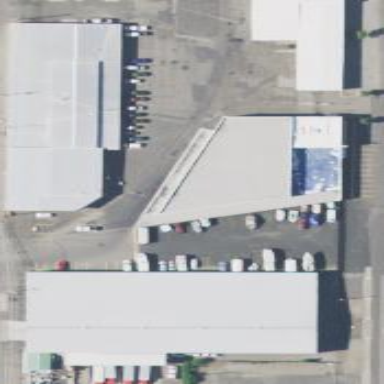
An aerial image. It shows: Commercial building.